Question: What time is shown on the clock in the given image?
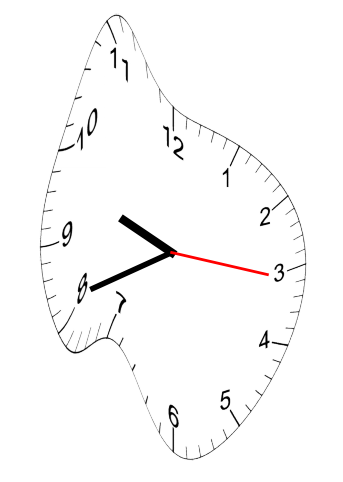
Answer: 09:41:16